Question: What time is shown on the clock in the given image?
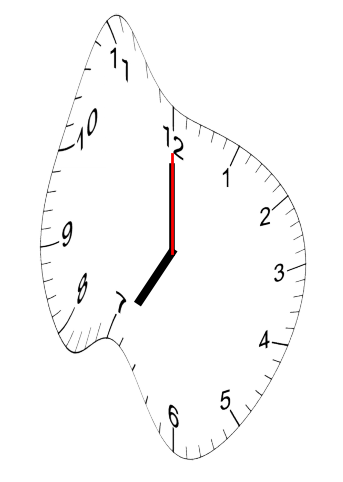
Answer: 07:00:00